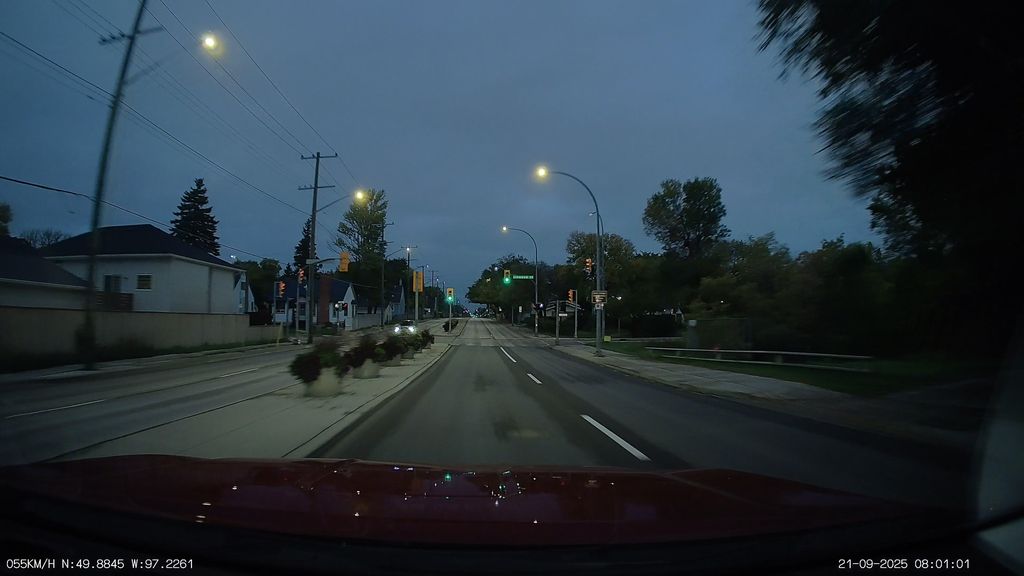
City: winnipeg